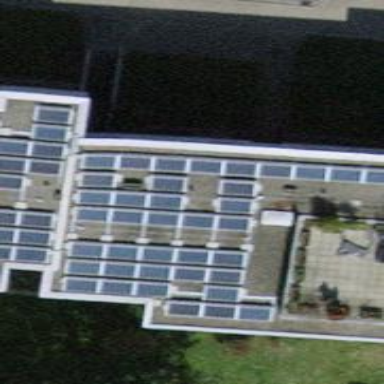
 consisting of solar photovoltaic panels."